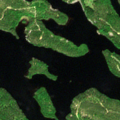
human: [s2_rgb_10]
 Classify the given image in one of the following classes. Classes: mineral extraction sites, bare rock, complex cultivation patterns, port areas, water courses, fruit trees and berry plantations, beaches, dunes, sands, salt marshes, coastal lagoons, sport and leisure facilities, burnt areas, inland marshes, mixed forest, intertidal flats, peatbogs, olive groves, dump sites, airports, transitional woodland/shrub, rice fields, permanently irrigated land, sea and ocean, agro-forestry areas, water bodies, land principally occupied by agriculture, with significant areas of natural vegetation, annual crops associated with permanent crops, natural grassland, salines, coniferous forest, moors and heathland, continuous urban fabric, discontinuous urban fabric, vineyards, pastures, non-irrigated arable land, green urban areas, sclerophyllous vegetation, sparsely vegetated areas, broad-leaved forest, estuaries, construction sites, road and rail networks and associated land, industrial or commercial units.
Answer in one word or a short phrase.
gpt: coniferous forest, mixed forest, water bodies